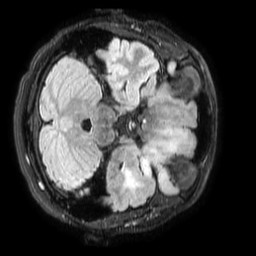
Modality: FLAIR
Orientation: axial
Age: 22
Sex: male
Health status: ill
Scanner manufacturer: philips
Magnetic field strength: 3 T
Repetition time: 4.8 s
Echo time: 0.34 s